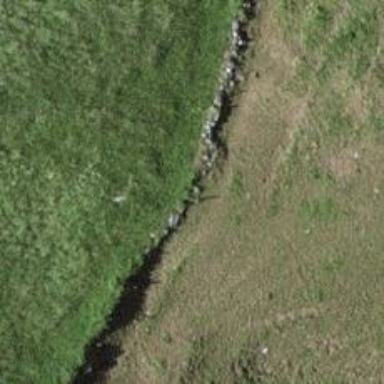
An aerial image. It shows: Dry stone wall barrier.